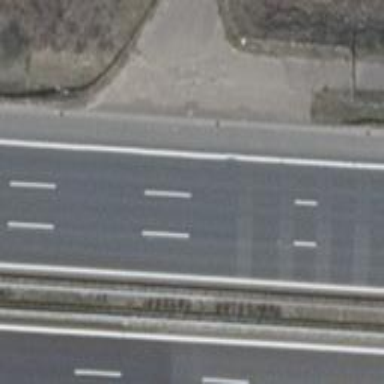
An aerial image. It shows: Concrete motorway.